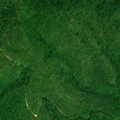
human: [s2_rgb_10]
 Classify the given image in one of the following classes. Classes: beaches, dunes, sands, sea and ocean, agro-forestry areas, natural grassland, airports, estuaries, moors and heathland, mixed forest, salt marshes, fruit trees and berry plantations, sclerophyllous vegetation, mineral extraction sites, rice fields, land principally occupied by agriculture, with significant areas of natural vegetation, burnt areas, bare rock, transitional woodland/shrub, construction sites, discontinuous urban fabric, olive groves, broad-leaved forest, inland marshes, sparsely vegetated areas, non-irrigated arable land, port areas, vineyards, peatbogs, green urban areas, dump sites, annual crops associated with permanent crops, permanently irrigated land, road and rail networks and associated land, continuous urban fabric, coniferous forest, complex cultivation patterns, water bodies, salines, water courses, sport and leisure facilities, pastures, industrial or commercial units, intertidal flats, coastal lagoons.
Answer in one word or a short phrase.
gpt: broad-leaved forest